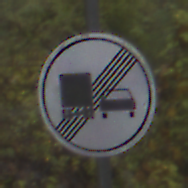
Verkehrszeichen: EndeUeberholverbotKraftfahrzeuge
Umgebung: Outdoor, Urban
Tageszeit: MorningAfternoon
Wetter: PartlyCloudy
Licht: Natural
Jahreszeit: NotSpecified
Kontrast: LowContrast